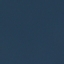
Land use / land cover class: SeaLake